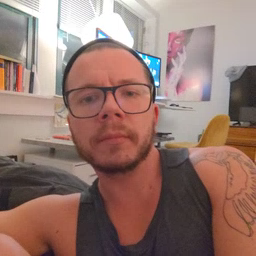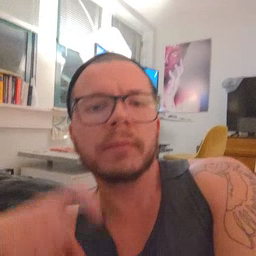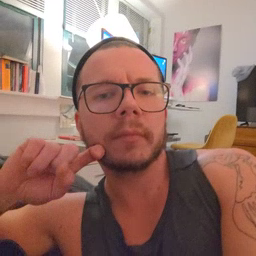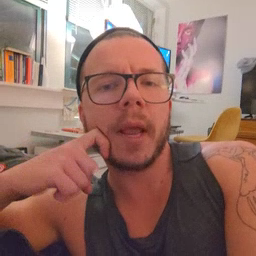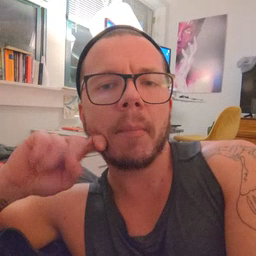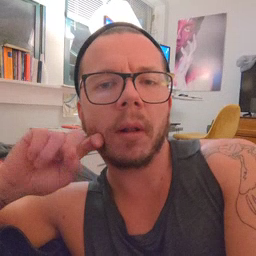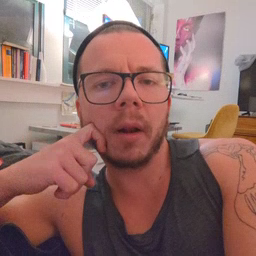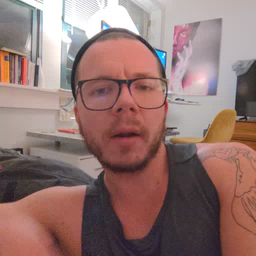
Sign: apple